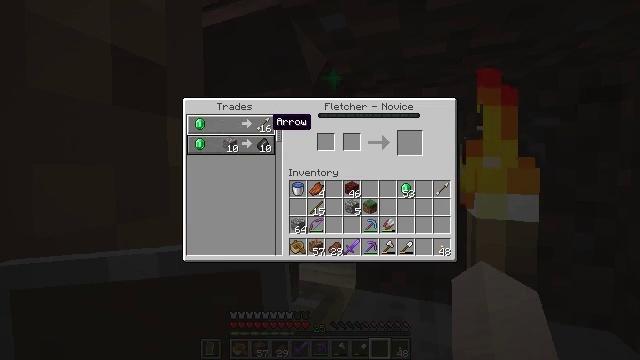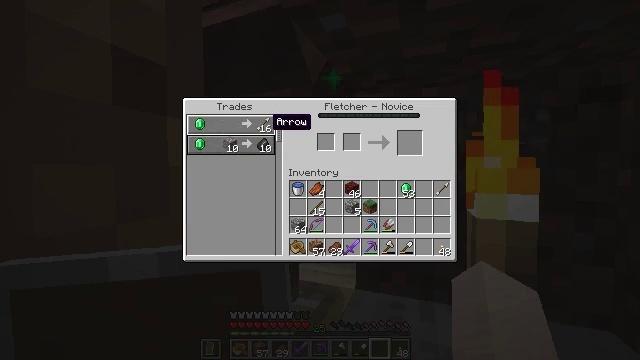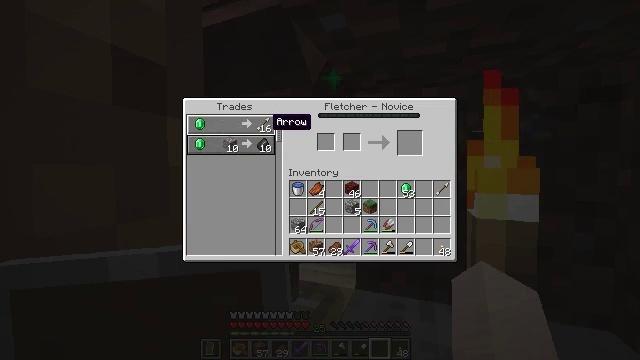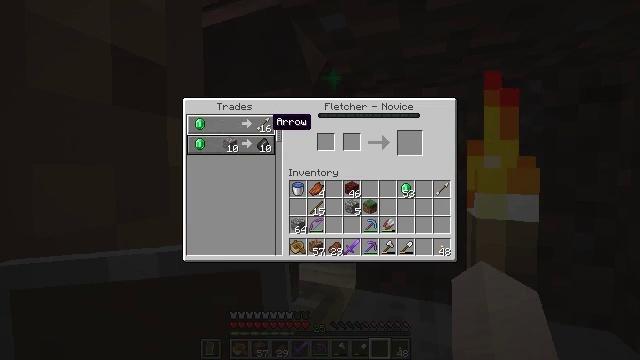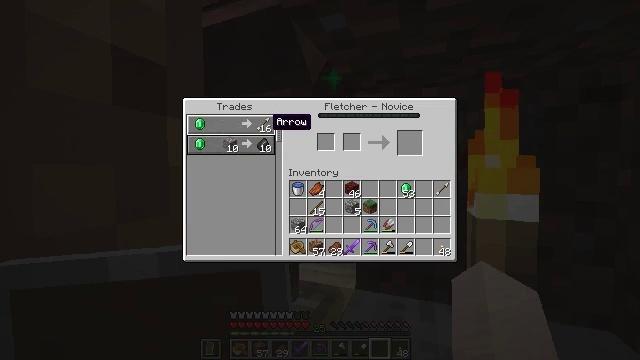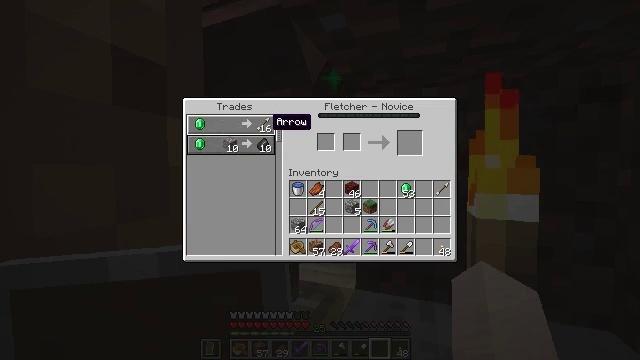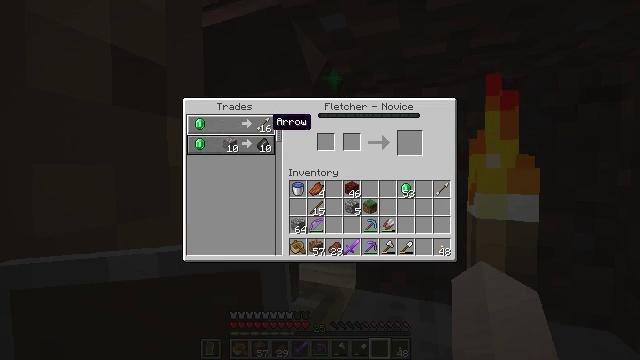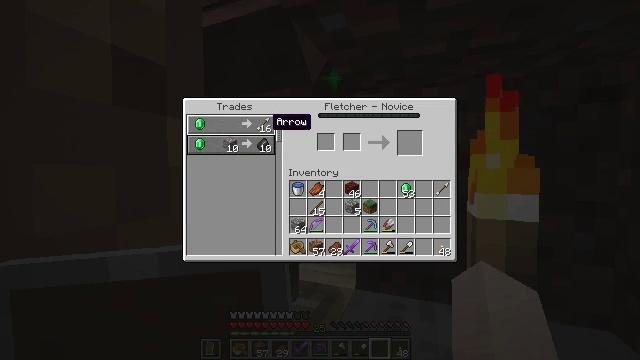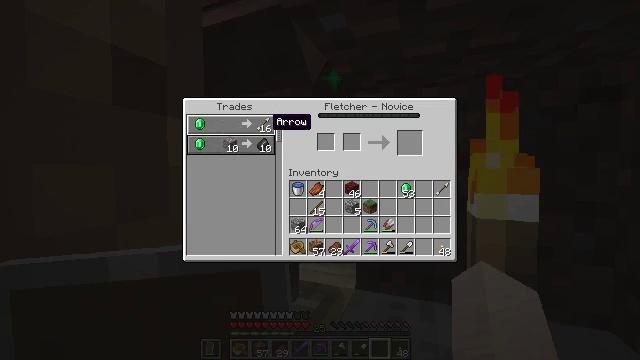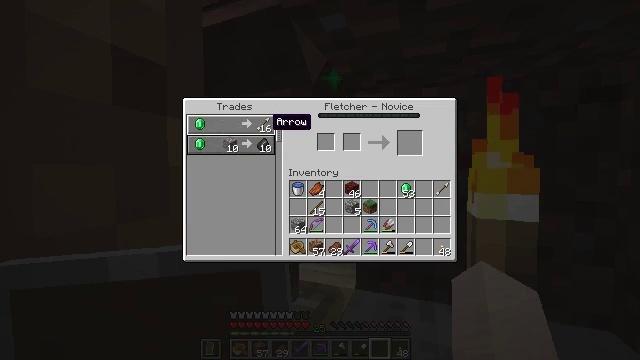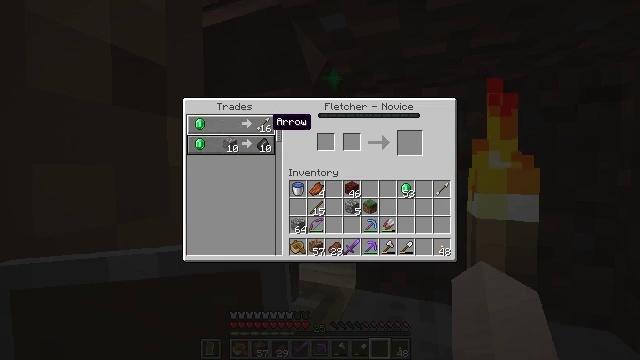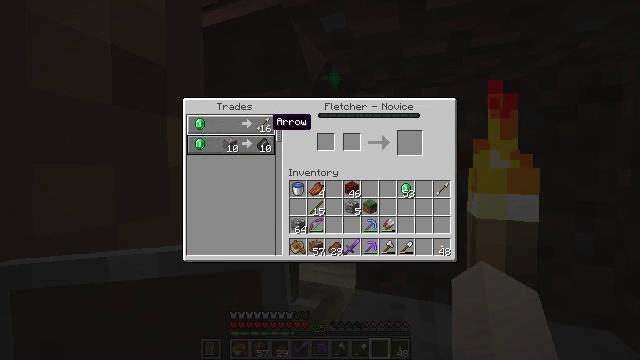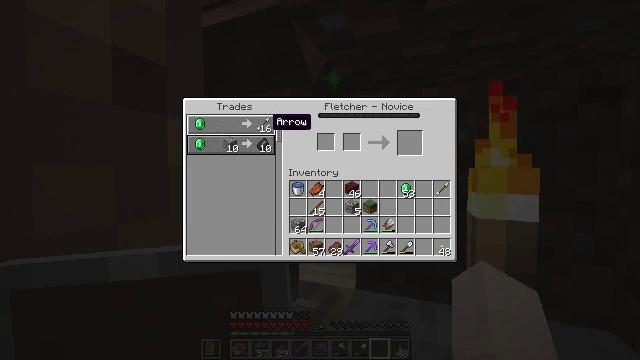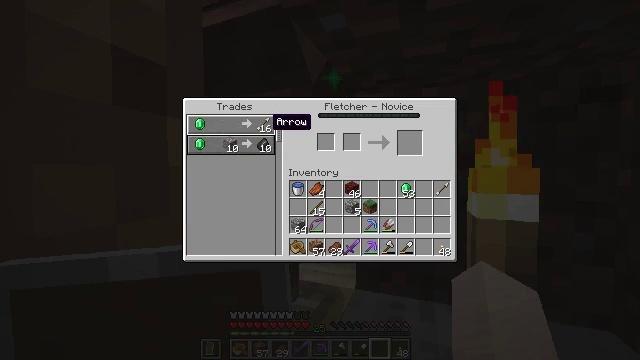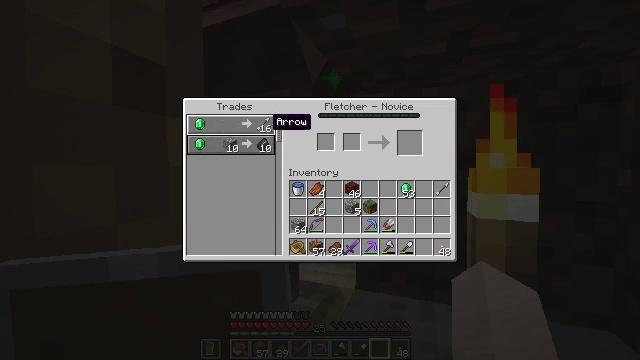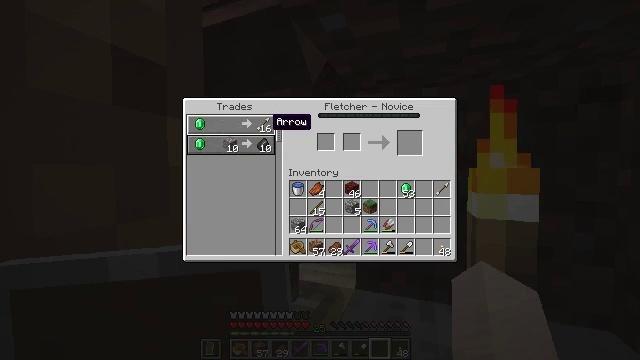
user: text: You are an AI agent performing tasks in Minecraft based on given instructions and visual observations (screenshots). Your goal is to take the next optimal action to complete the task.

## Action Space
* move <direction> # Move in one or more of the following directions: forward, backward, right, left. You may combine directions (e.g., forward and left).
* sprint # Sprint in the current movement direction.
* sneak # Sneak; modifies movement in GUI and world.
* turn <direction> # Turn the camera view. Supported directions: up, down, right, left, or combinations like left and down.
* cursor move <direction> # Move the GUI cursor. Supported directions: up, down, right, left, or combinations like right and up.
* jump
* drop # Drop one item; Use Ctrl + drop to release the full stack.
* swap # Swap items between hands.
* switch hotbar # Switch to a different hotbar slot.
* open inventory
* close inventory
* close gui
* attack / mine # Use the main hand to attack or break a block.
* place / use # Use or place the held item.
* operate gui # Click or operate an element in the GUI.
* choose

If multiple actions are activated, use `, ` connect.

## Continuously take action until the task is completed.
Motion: motion action
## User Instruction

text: Recycle the fletching table.
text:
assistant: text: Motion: no_op
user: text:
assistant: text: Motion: no_op
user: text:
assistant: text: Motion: no_op
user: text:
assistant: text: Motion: no_op
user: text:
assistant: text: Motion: no_op
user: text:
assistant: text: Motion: no_op
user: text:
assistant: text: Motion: no_op
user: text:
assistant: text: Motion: no_op
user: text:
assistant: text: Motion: no_op
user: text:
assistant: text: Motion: no_op
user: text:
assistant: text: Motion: no_op
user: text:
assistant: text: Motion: no_op
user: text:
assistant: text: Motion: no_op
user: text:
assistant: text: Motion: no_op
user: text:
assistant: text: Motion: no_op
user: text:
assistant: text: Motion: no_op
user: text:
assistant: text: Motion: no_op
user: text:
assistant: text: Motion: no_op
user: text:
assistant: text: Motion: no_op
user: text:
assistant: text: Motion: no_op
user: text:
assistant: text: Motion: no_op
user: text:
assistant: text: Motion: no_op
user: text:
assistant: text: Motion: no_op
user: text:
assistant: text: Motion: no_op
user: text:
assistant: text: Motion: no_op
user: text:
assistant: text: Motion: no_op
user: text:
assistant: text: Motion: no_op
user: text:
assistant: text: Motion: no_op
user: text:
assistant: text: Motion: no_op
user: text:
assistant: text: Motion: no_op